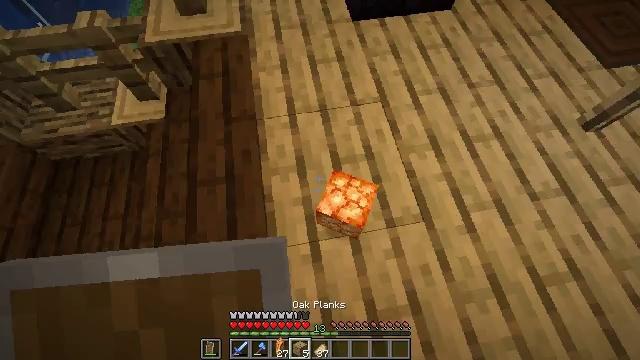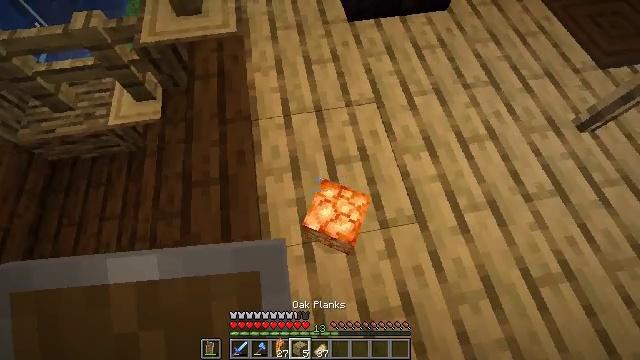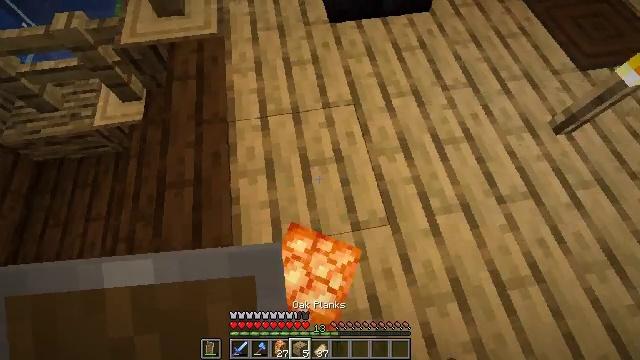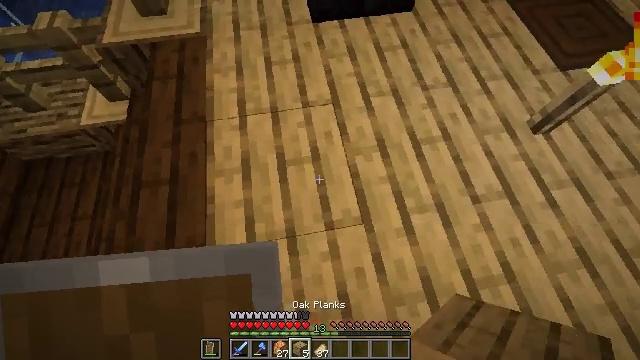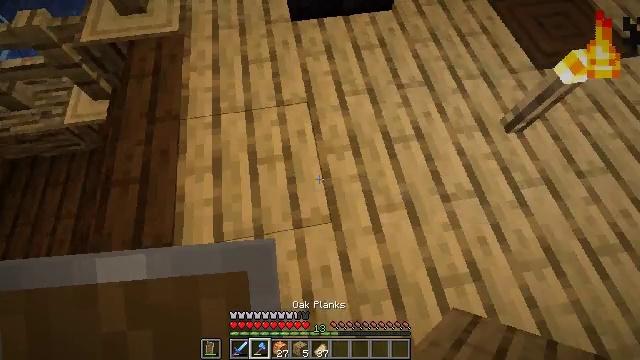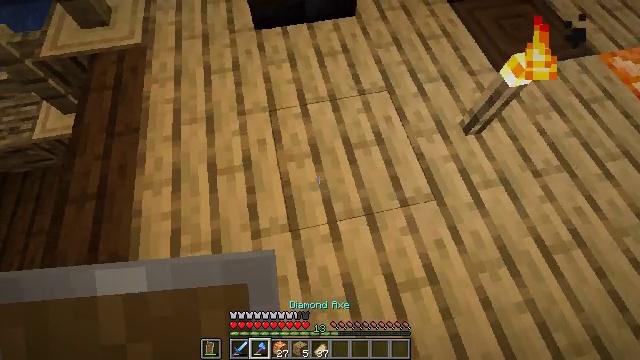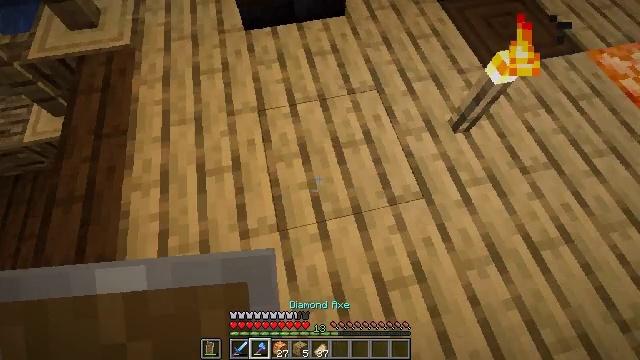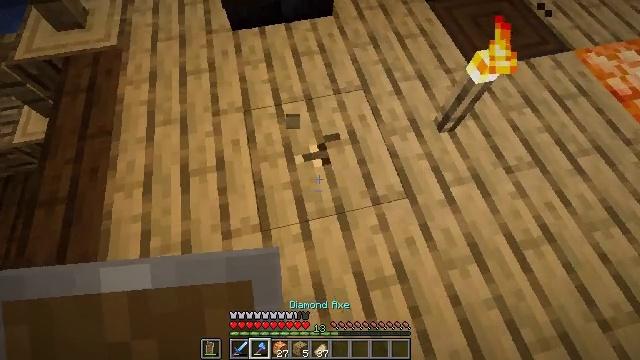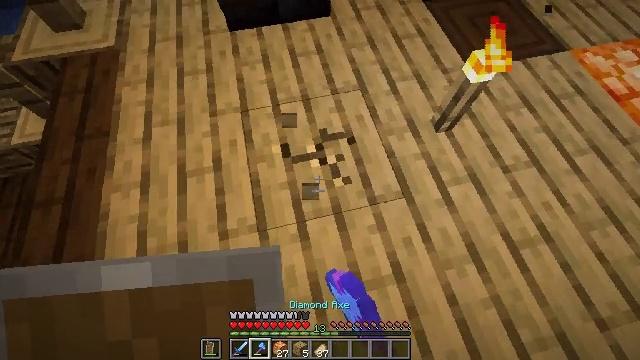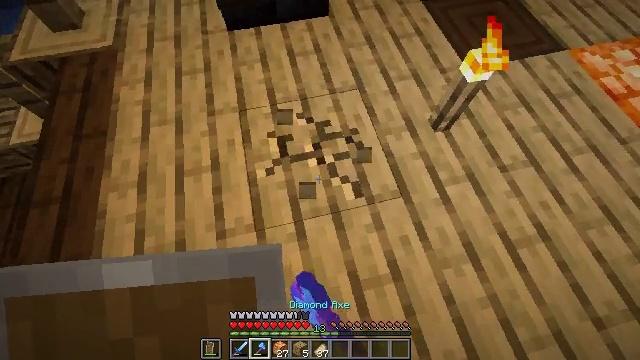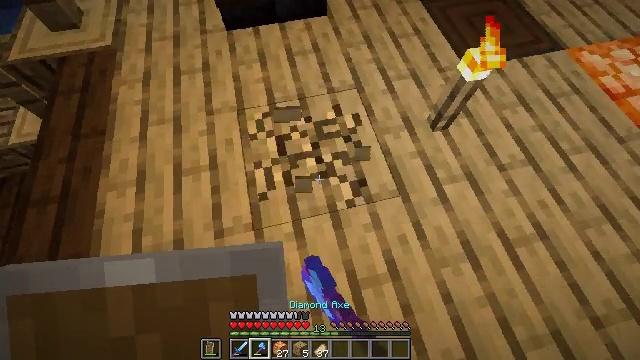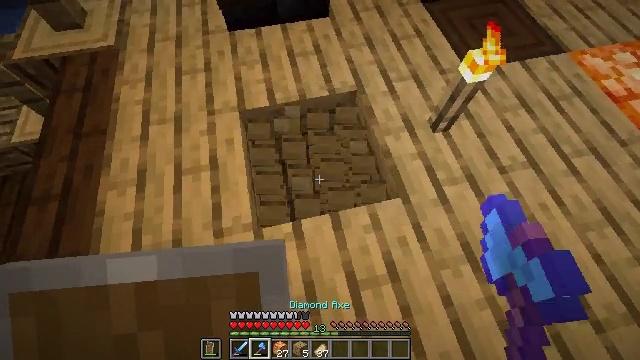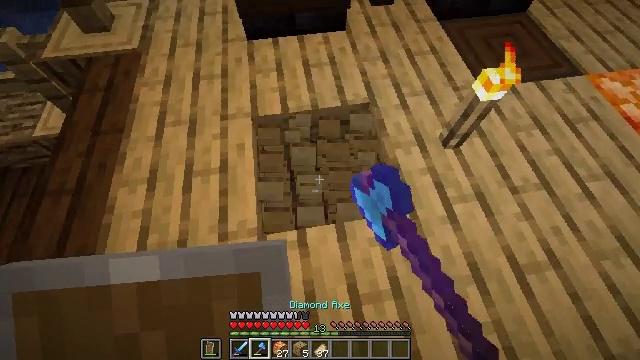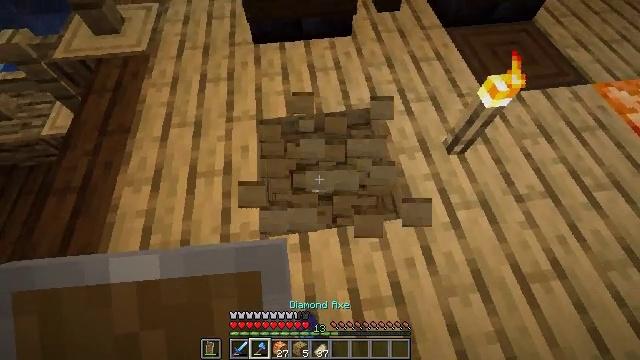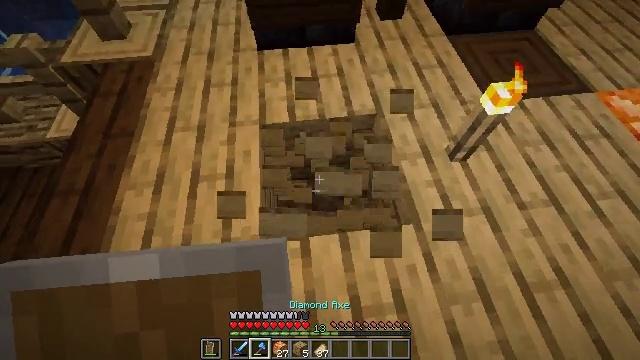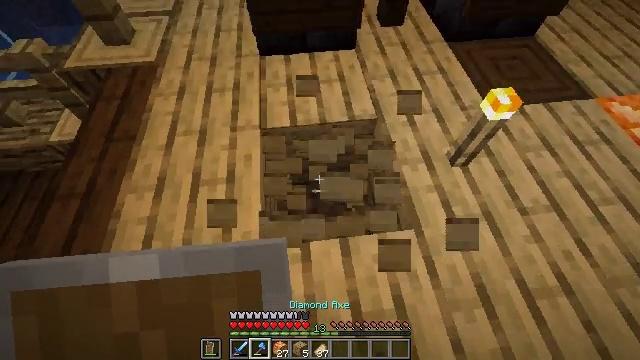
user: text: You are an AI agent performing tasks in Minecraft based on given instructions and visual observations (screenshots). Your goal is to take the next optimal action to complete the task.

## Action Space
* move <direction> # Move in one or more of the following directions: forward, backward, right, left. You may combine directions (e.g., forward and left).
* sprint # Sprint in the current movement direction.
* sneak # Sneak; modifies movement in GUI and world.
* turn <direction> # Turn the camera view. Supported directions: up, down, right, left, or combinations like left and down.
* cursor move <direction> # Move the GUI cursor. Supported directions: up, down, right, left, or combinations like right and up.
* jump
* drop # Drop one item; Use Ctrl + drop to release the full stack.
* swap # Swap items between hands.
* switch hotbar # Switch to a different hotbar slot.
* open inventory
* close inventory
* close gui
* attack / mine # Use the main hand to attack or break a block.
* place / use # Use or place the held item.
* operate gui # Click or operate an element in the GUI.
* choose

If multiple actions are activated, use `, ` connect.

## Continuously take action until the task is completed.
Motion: motion action
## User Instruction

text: Collect the oak planks from the structure.
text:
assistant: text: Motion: move right
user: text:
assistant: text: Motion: move right
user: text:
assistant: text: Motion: move right
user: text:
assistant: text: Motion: move right, switch to hotbar 2
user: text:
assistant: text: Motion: move right, turn right, switch to hotbar 2
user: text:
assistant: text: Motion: no_op
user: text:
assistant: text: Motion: attack / mine
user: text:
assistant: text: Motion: attack / mine
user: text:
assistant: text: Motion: attack / mine
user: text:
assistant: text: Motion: attack / mine
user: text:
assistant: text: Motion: attack / mine
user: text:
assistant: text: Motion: turn left and up, attack / mine
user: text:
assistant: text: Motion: turn left, attack / mine
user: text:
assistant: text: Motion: turn up, attack / mine
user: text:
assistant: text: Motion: turn up, attack / mine
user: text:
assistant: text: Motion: attack / mine